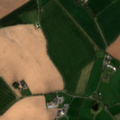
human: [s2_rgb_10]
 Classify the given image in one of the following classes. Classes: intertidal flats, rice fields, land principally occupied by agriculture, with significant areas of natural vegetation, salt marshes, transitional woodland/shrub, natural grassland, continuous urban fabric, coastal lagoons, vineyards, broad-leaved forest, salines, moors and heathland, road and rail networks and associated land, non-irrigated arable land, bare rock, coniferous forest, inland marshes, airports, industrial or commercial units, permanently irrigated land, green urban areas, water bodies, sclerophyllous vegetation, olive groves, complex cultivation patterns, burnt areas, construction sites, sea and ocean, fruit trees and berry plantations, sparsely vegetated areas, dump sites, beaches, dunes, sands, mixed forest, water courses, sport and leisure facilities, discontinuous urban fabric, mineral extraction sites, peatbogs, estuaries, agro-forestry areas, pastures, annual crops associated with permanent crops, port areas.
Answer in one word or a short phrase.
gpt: non-irrigated arable land, pastures